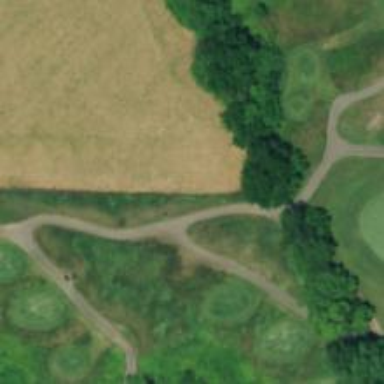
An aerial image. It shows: Pathway for golfing.